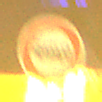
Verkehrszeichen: VerbotKraftomnibusse
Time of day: Night
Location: Outdoor (Suburban)
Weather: Clear
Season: NotSpecified
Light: Artificial